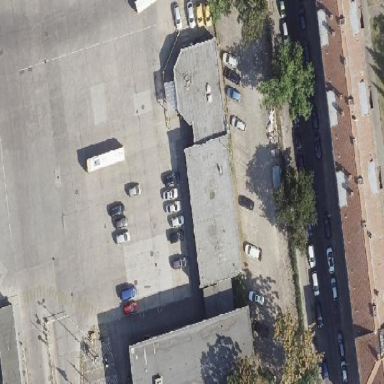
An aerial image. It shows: Office building.